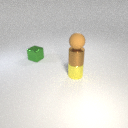
small yellow metal cylinder to the right of small green metal cube